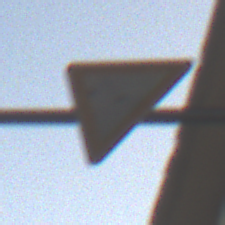
Verkehrszeichen: VorfahrtGewaehren
Umgebung: Roofed, Suburban
Tageszeit: SunriseSunset
Wetter: Clear
Licht: Natural
Jahreszeit: NotSpecified
Kontrast: MediumContrast